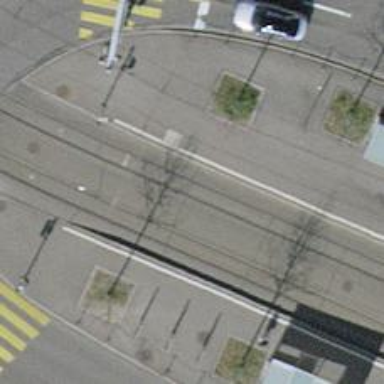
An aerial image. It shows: Tram stop with public transport stop position.